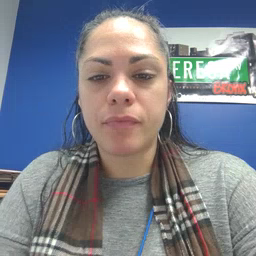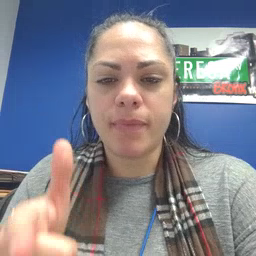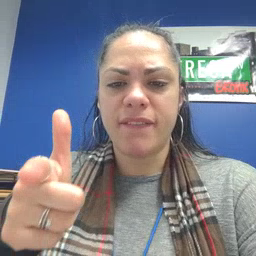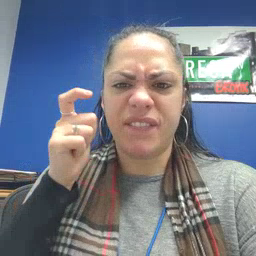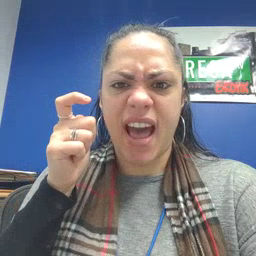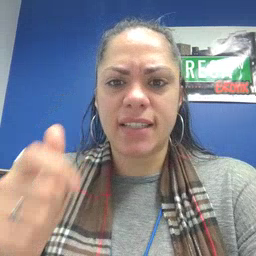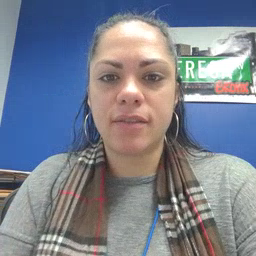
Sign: fast